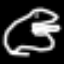
Label: frog